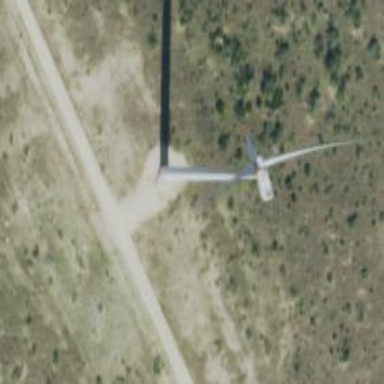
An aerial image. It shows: Wind turbine generator made by Vestas. The generator utilizes wind as its power source and belongs to the horizontal axis type.